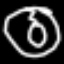
Label: donut